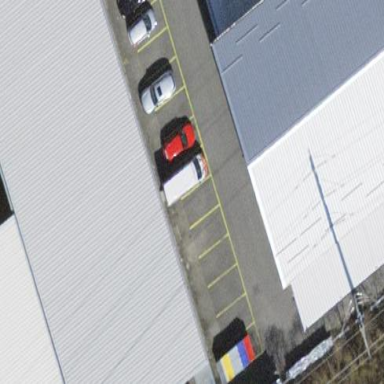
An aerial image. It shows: Industrial building with flat roof.